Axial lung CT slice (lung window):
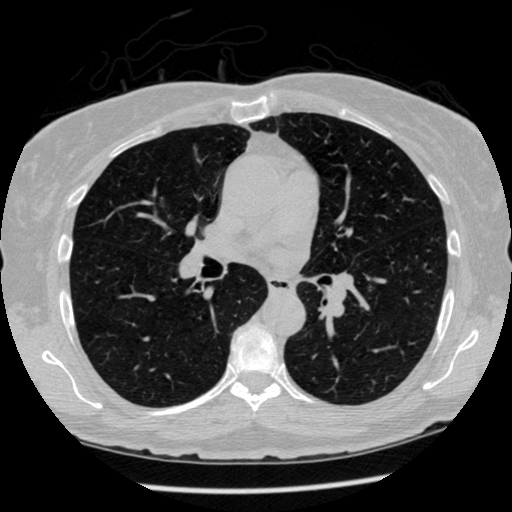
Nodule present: no